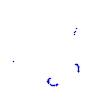
Particle: proton